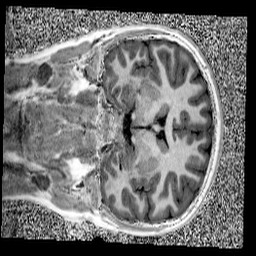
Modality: UNIT1
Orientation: coronal
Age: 9
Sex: male
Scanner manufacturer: siemens
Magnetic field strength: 3 T
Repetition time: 4 s
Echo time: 0.00303 s